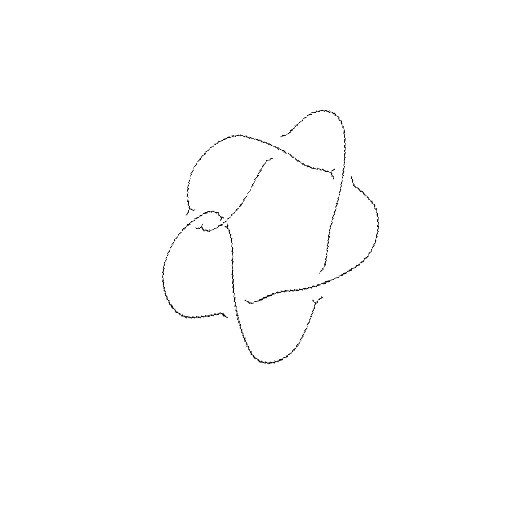
Crossing number: 6